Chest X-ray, AP view. Patient: 30 years old, sex F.
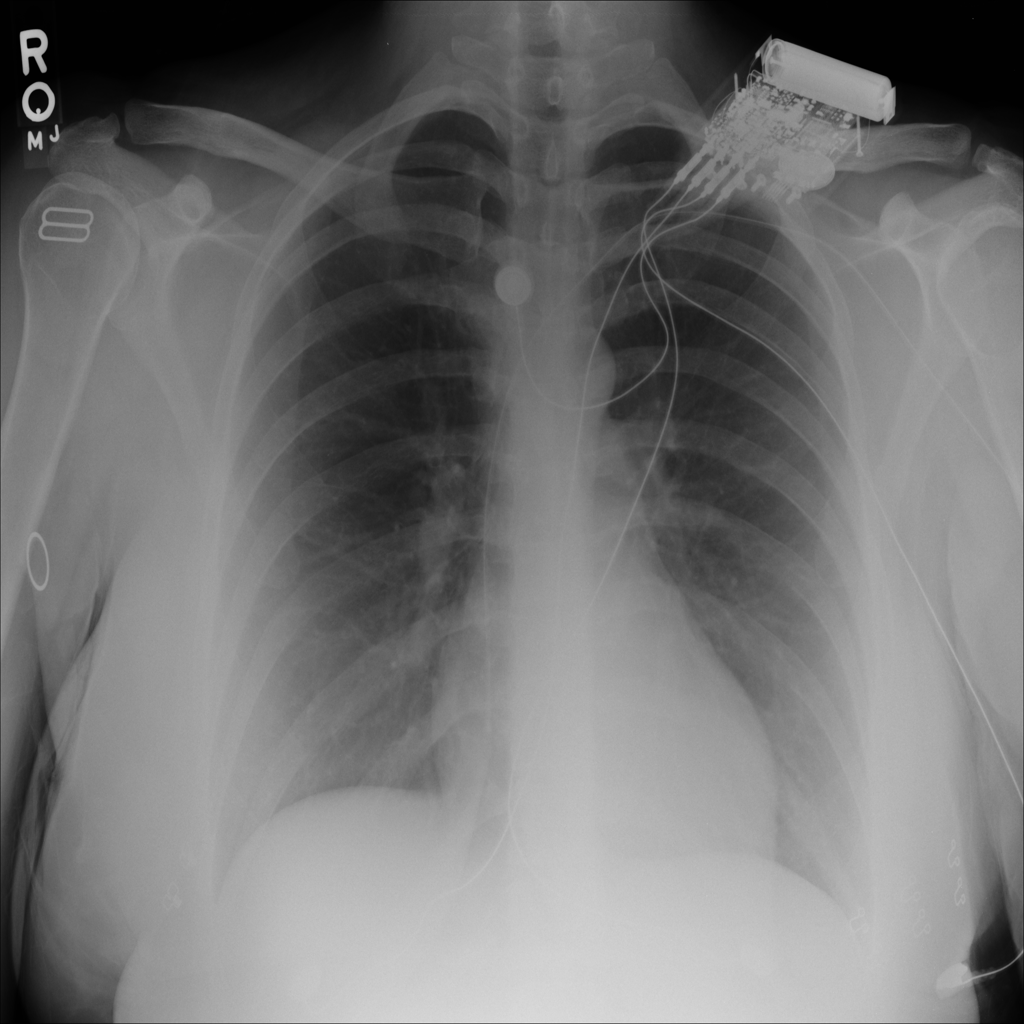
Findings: No Finding